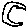
Label: moon